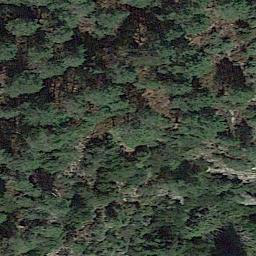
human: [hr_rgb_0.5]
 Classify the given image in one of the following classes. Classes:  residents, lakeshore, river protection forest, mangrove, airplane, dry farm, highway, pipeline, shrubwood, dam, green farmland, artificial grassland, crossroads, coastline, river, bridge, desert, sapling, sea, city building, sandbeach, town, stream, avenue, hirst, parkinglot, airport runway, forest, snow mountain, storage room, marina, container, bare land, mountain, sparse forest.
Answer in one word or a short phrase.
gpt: forest